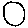
Label: circle